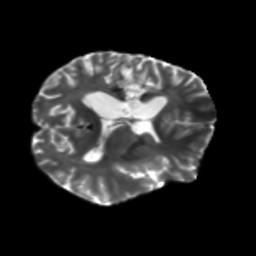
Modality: T2w
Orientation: axial
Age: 39
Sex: male
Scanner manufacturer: siemens
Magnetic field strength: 3 T
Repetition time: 5.25 s
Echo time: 0.08 s